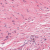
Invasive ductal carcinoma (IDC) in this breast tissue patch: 0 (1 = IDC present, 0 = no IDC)